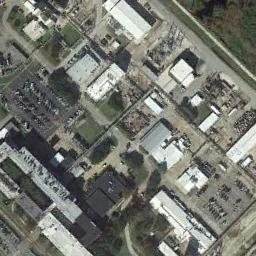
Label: industrial_area